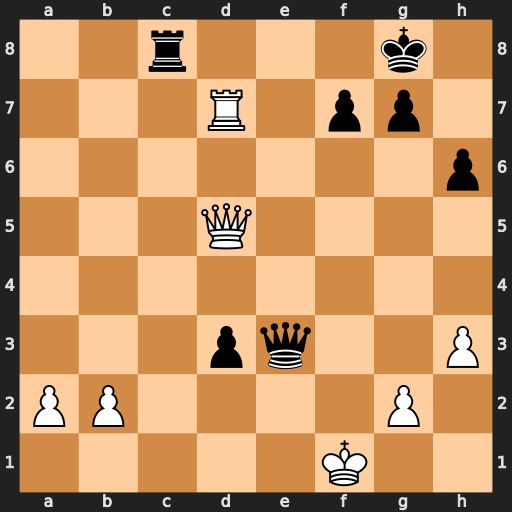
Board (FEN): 2r3k1/3R1pp1/7p/3Q4/8/3pq2P/PP4P1/5K2
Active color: w
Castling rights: -
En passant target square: -
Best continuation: Qxf7+ Kh8 Qxg7#